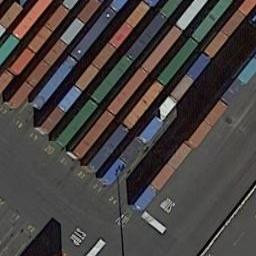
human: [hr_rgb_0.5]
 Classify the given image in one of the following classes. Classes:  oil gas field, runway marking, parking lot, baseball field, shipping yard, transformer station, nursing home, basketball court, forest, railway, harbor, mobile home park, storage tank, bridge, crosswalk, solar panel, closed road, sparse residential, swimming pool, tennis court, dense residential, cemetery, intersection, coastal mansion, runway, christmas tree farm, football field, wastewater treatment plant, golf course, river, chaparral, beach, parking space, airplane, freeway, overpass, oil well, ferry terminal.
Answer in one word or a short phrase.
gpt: shipping yard